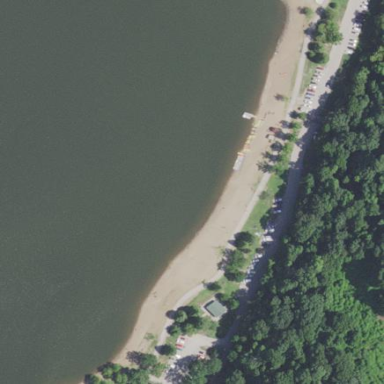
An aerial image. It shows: Beautiful beach with natural surroundings.